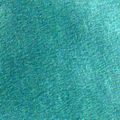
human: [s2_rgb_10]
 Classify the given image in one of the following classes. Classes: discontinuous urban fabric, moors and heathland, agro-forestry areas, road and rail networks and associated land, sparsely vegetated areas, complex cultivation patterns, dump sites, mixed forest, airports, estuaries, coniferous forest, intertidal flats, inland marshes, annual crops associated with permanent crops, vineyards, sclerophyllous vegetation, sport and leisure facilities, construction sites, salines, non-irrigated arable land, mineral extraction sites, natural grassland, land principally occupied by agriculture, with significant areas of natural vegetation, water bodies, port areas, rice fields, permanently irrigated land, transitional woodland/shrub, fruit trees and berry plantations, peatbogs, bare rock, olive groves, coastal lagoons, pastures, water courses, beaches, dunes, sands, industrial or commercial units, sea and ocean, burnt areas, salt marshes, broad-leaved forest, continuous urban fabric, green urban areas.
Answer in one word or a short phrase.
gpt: sea and ocean